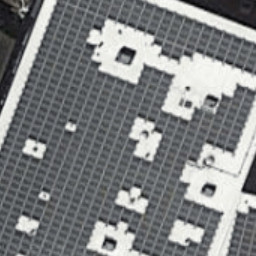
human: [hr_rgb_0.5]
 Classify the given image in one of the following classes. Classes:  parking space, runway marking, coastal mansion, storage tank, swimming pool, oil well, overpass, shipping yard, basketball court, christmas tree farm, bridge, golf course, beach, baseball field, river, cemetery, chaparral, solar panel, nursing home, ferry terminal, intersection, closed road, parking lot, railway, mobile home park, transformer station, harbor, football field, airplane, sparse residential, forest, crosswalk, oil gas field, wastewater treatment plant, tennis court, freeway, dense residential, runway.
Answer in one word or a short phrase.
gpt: solar panel